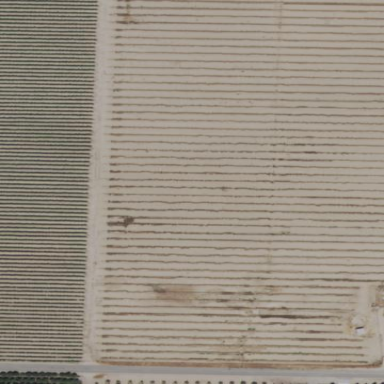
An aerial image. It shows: Beautiful vineyard in the countryside.